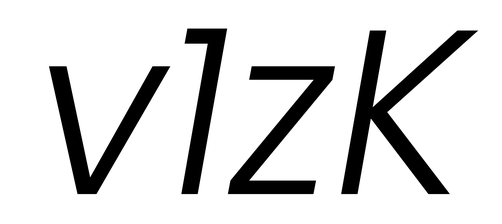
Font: Poppins-LightItalic